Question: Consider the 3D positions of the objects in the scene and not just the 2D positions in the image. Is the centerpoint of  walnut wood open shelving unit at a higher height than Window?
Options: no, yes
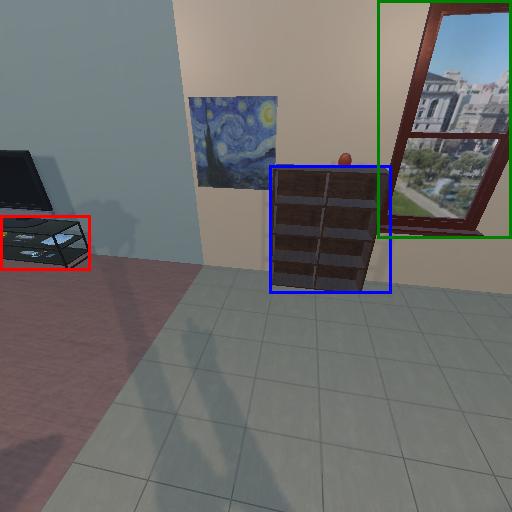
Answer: no